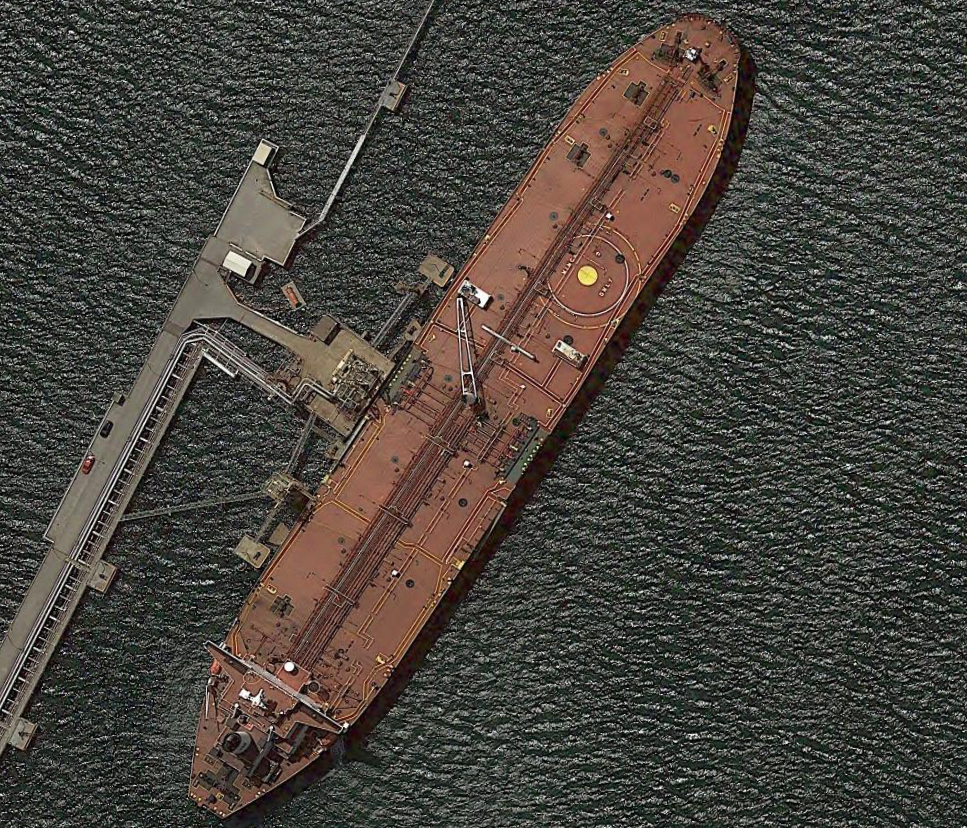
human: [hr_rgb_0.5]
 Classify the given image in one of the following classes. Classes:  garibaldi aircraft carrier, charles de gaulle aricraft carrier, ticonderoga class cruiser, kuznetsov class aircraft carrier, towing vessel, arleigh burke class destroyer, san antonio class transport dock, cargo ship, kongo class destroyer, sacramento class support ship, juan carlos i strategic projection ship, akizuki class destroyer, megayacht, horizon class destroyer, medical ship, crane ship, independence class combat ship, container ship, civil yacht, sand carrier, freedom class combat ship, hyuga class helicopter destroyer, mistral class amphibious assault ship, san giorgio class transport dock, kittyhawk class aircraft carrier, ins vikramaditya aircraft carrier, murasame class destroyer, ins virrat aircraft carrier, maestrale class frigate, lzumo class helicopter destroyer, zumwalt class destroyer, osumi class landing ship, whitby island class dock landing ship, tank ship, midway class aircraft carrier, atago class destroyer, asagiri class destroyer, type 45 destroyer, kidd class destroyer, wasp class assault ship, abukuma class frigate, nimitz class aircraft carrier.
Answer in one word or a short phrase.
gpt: Tank ship